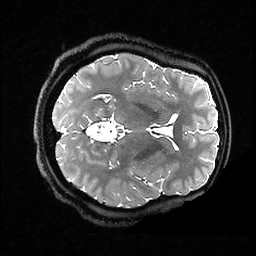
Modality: T2w
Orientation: axial
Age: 42
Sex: female
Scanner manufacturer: ge
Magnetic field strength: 3 T
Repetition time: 3.202 s
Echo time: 0.0667 s